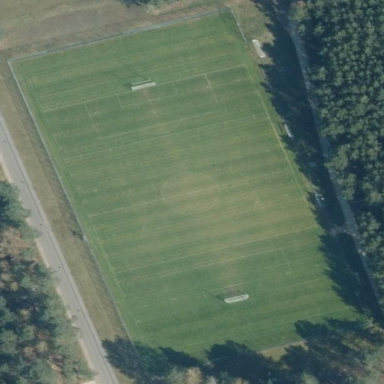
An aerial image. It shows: Multi-sport pitch on leisure land.